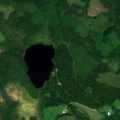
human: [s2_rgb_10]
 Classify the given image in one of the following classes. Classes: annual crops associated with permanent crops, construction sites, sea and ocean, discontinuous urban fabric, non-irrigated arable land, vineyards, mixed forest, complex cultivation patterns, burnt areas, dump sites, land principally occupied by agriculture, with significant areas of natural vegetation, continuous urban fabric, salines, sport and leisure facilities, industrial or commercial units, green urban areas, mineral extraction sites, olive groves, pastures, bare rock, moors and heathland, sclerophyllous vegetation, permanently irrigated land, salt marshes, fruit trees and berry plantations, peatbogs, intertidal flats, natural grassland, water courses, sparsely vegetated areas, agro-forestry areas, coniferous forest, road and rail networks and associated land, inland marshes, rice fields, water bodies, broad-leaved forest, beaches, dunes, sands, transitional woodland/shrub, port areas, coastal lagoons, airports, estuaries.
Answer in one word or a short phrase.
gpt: coniferous forest, mixed forest, transitional woodland/shrub